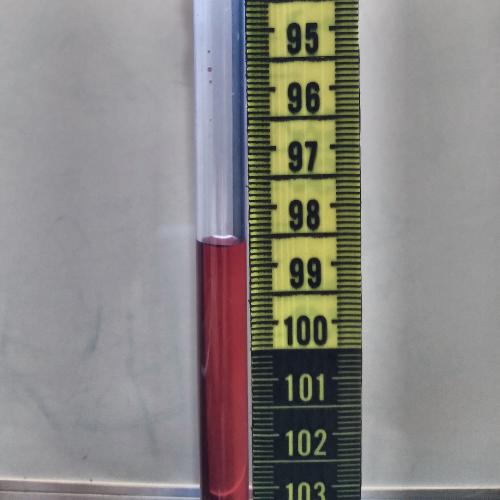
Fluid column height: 98.6 cm